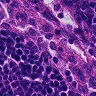
Metastatic tissue present: no